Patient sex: F
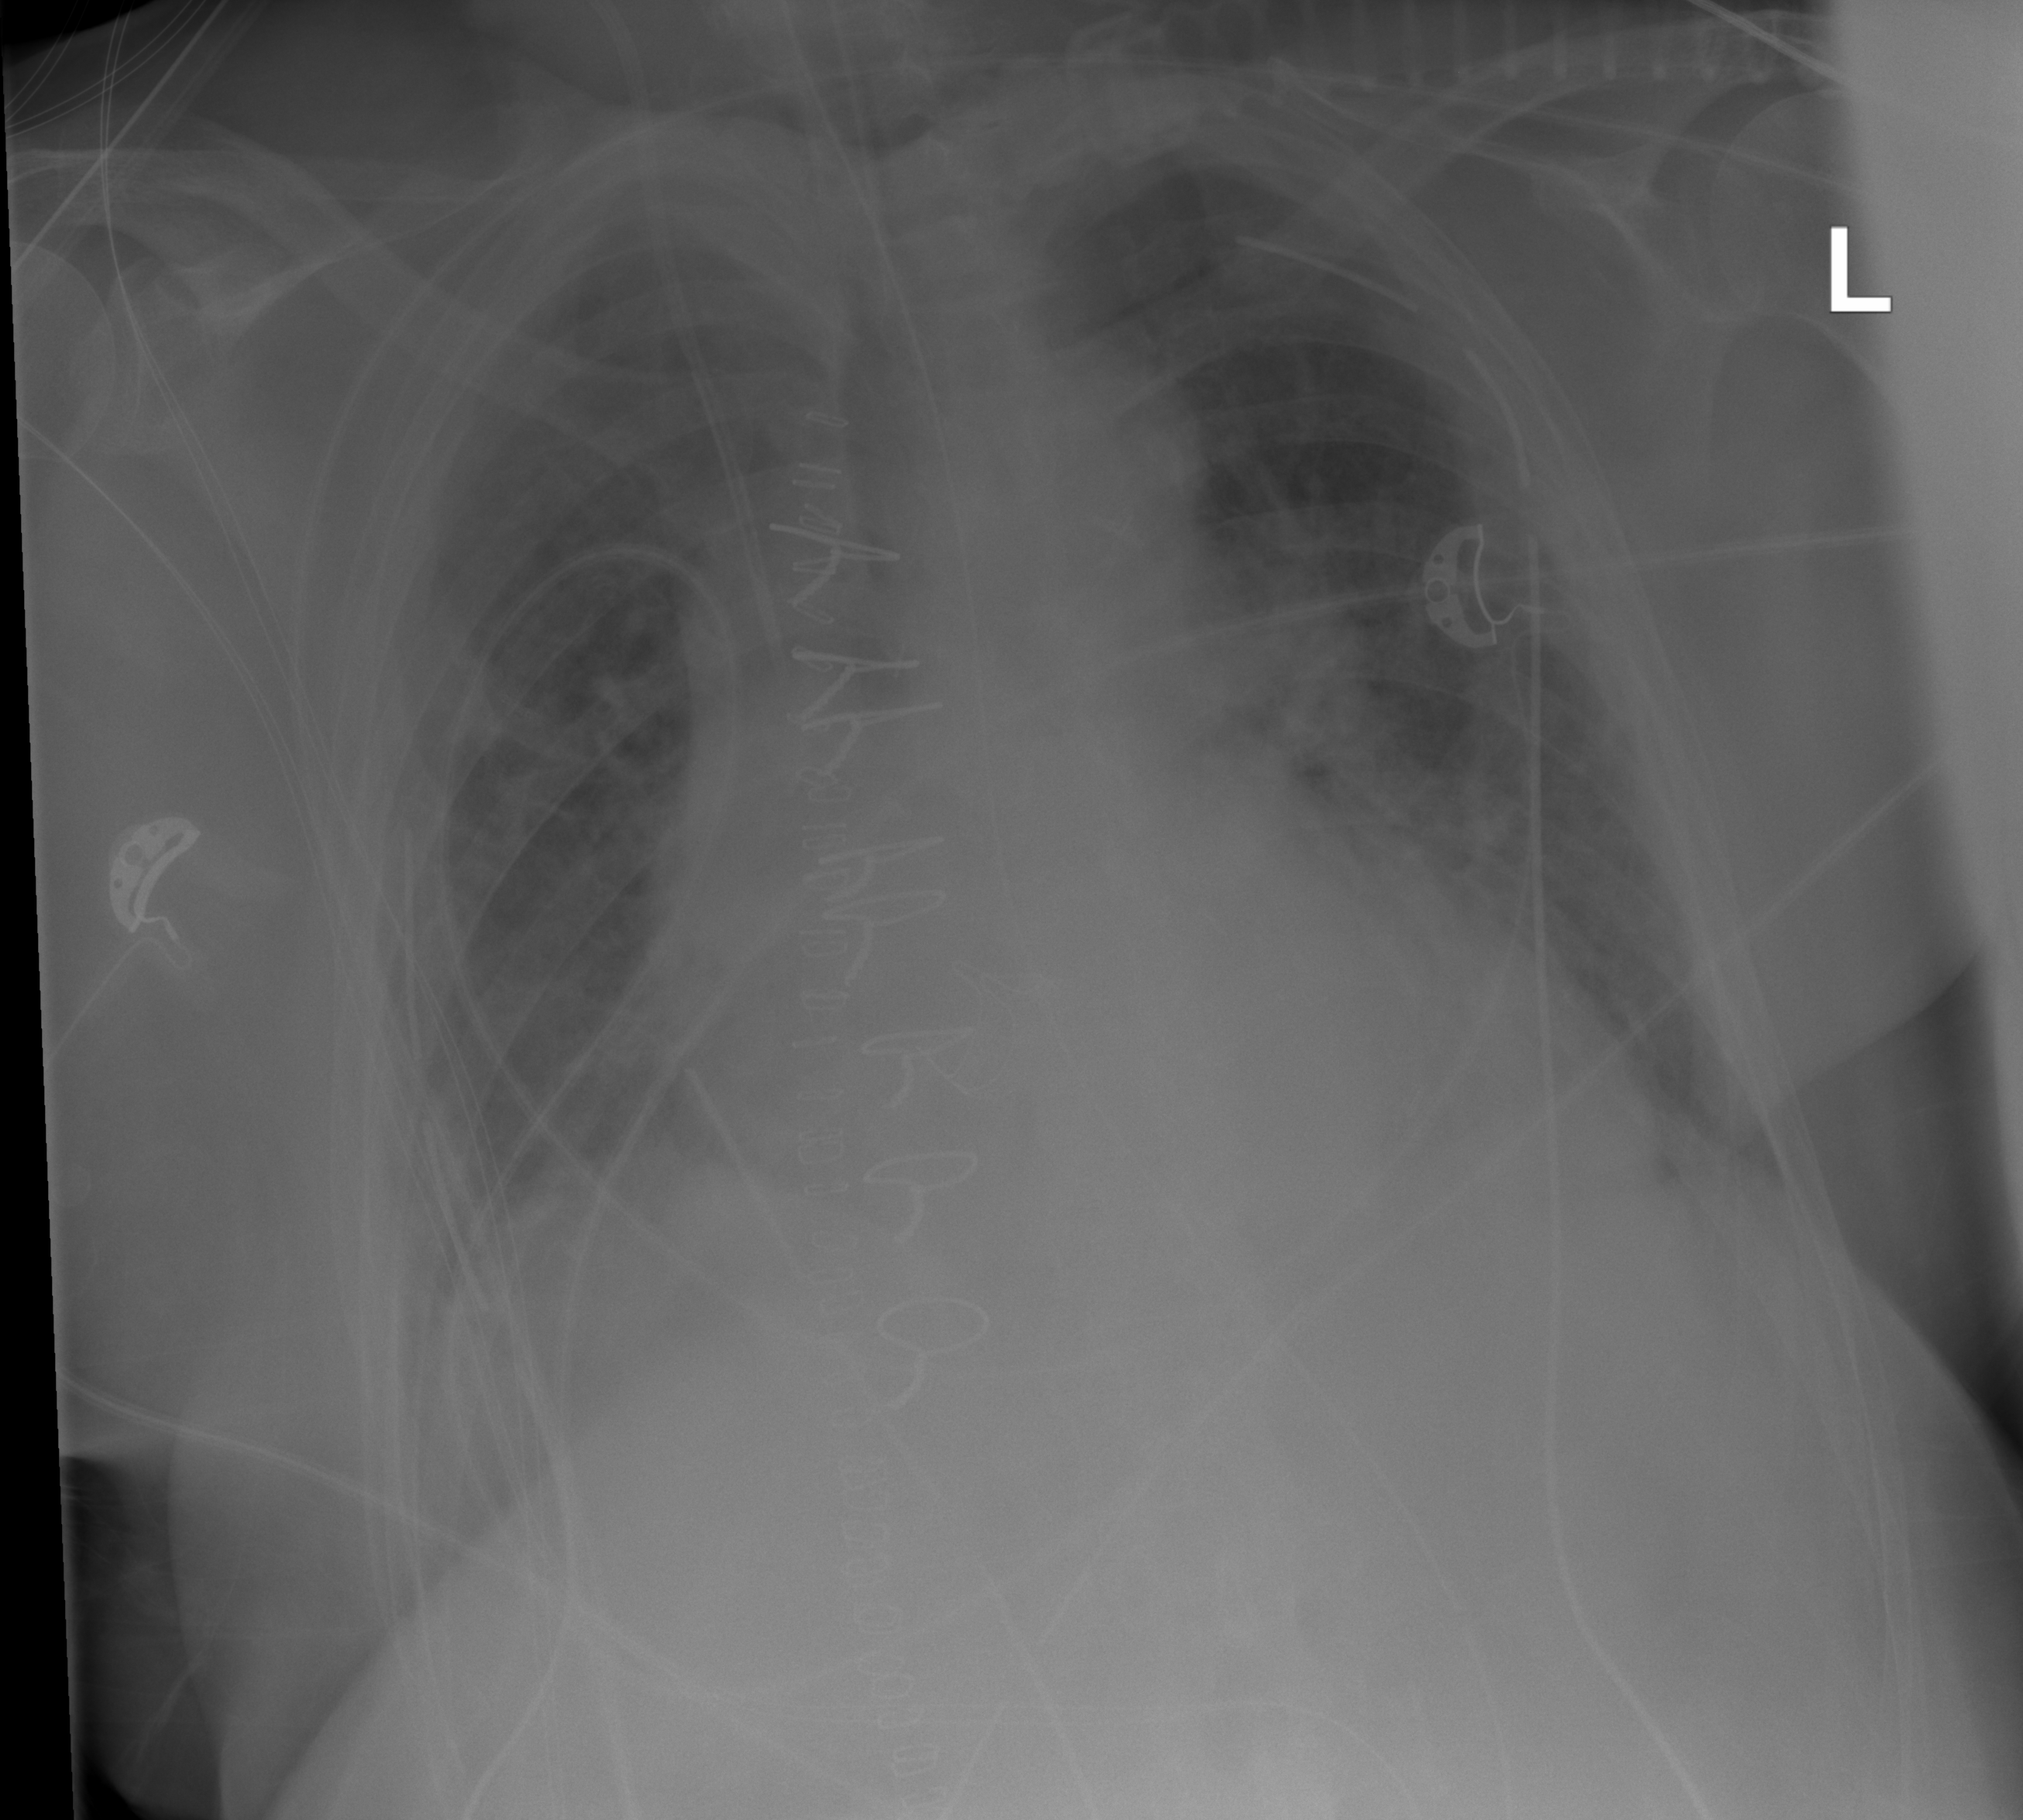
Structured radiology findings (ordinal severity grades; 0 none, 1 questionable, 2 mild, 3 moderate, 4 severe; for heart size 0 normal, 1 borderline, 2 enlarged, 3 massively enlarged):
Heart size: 1
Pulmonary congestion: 2
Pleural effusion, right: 2
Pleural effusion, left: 1
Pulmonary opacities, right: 0
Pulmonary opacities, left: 0
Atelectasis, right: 1
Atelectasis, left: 0